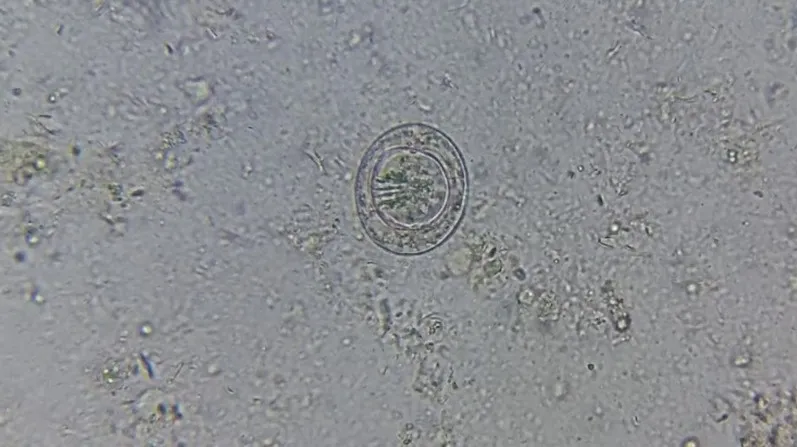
Direct stool wet mount showing non-bile stained egg of Hymenolepis nana.
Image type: pathology (immunostaining)